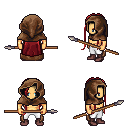
a pixel art fantasy rpg character, male body template, human, tanned skin, brown cape, white pants, brunette extra-long hairstyle, cloth hood, maroon shoes, spear, four views (front, back, left, right), 2x2 character sprite sheet, small pixel art, hard edges, no anti-aliasing